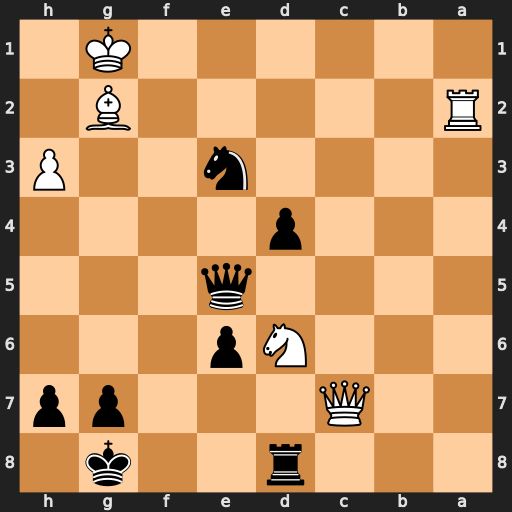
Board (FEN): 3r2k1/2Q3pp/3Np3/4q3/3p4/4n2P/R5B1/6K1
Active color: b
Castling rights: -
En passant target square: -
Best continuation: Qxd6 Qxd6 Rxd6